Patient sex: M
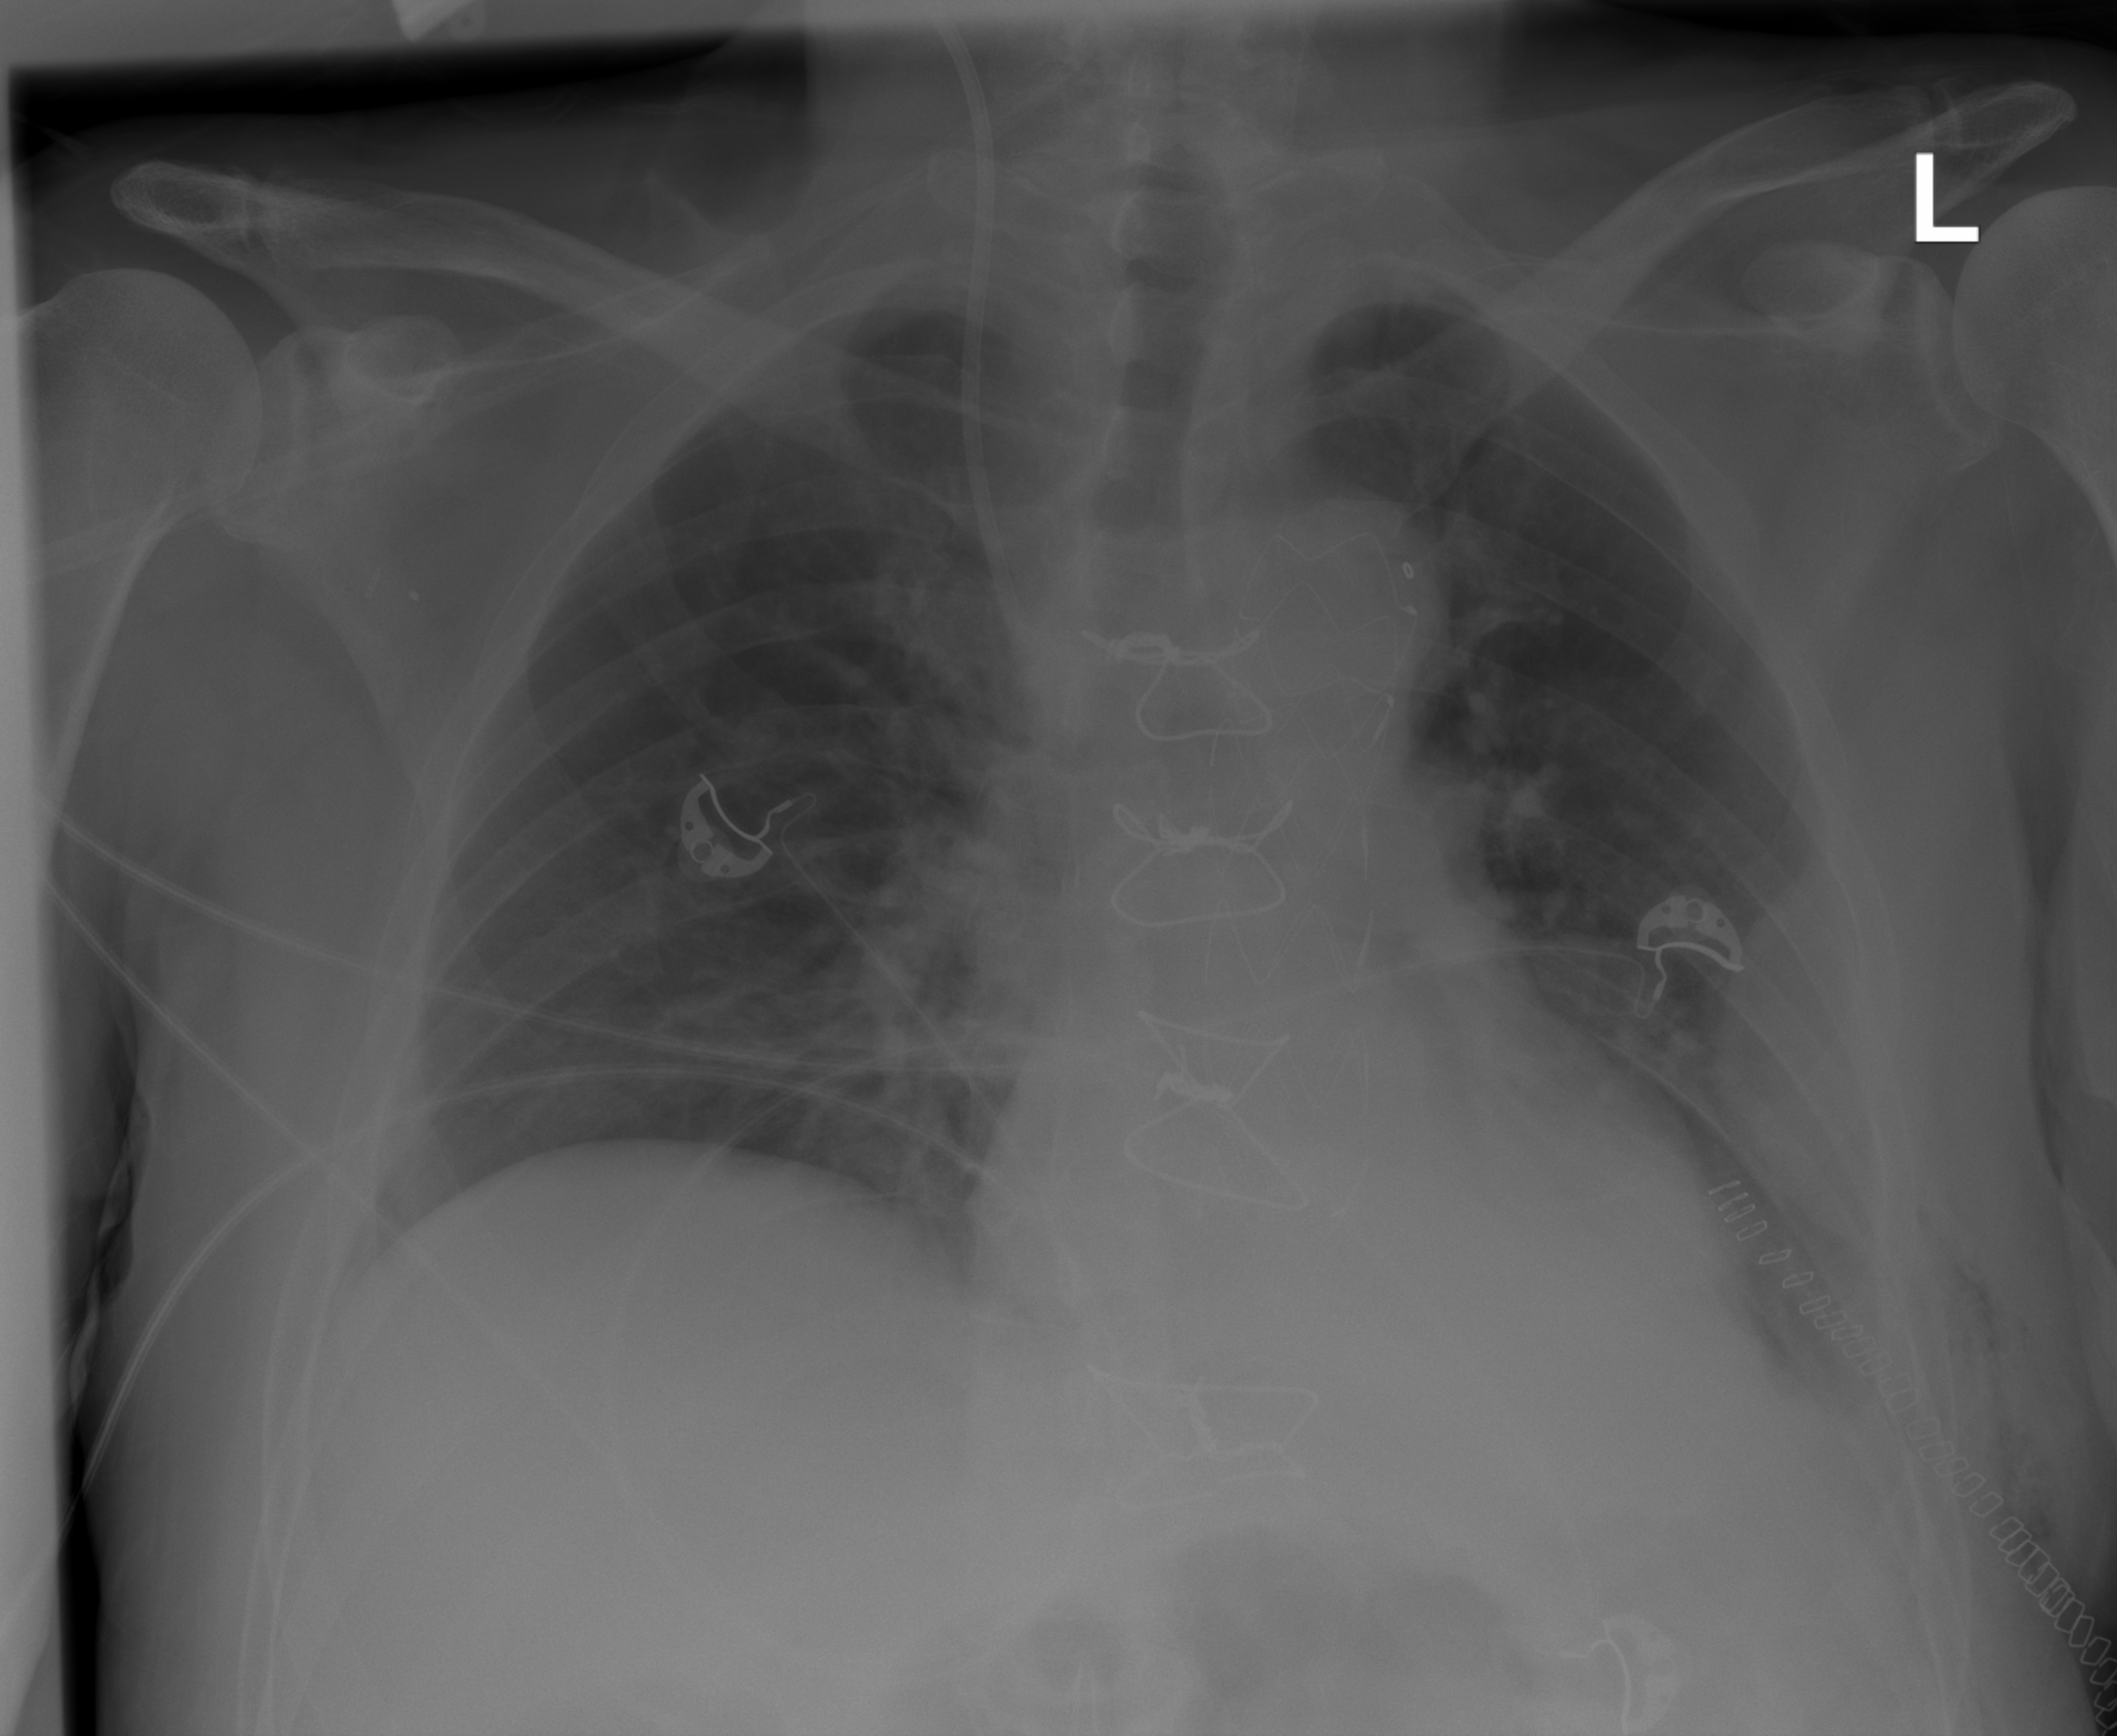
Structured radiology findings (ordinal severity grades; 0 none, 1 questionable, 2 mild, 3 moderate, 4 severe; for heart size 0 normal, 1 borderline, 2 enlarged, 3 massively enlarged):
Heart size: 1
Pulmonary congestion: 0
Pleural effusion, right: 0
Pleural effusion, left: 2
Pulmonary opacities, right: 0
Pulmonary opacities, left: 0
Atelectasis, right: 2
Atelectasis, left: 2